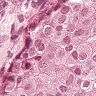
Metastatic tissue present: yes